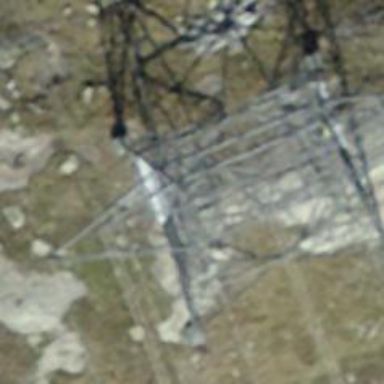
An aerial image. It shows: Power line in the image.